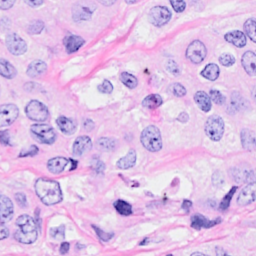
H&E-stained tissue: Breast